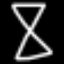
Label: hourglass